Question:
Trying to make a report where employee needs to work 30 working days since last point. I would like to have someway to show anything with 8.0 as working day. So column std_01_04 would show as 12/04/2020 and as a work day.
The sql database has been set up very goofy and having issues pulling from it.
- -
The tricky part is the day. Column is std_01_15 the last 2 numbers are day of month, this example is the 15th. The data under that column will be a 0 or 8. 8 means they worked(full day) or 0 which means day off/holiday. So I need to pull data from a few spots to make a date and need to figure out 30 working days since last point. Any help would be great.
Edit: This was designed by different company. I have no way of redesigning this. I can only try to work with it. Or I need to go with manually entering all holidays/days off
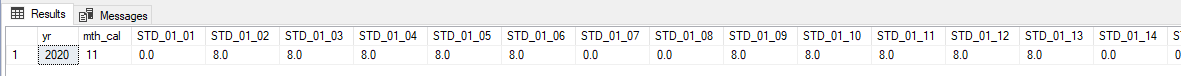
Answer: You can create store procedure or function with input param @year and @month with code below to get all day with 8.0 working hours.
'''
declare @year int = 2020
declare @month int = 11
create table #temp (workingDay date)
declare @index int = 1
declare @query nvarchar(200)
declare @paramdef nvarchar(300) = '@valOut nvarchar(10) OUTPUT'
declare @value nvarchar(10)
while @index <= 30
begin
set @query = 'select @valOut = STD_01_'+ REPLACE(STR(@index, 2), SPACE(1), '0') +' from work where yr='+ CAST(@year as nvarchar(4));
exec sp_executesql @query, @paramdef, @valOut = @value output
if @value = '8.0'
begin
insert into #temp values(CAST(@year as nvarchar(4)) + REPLACE(STR(@month + 1, 2), SPACE(1), '0') + REPLACE(STR(@index, 2), SPACE(1), '0'))
end
set @index = @index + 1
end
select * from #temp
drop table #temp
'''
This is result when i run this code in SQL Server
<URL>